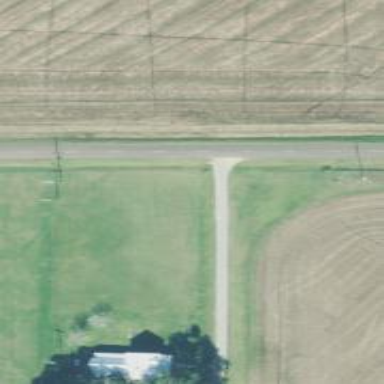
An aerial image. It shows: Tertiary road.